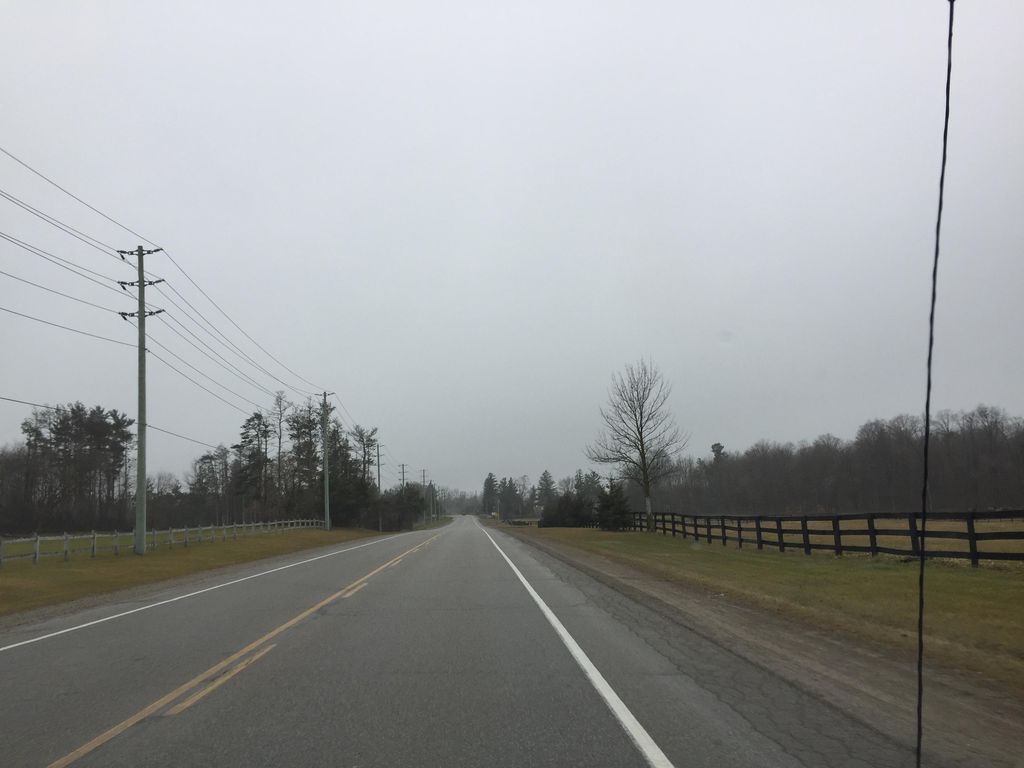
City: kitchener-waterloo